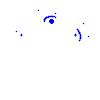
Particle: pion